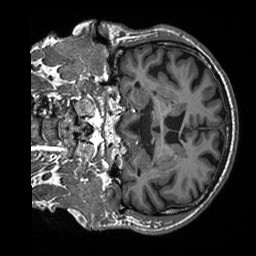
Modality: T1w
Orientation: coronal
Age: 68
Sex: male
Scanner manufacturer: siemens
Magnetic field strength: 3 T
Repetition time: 2.4 s
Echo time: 0.00226 s